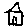
Label: house